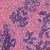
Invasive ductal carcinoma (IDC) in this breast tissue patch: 0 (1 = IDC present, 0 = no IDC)